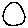
Label: circle